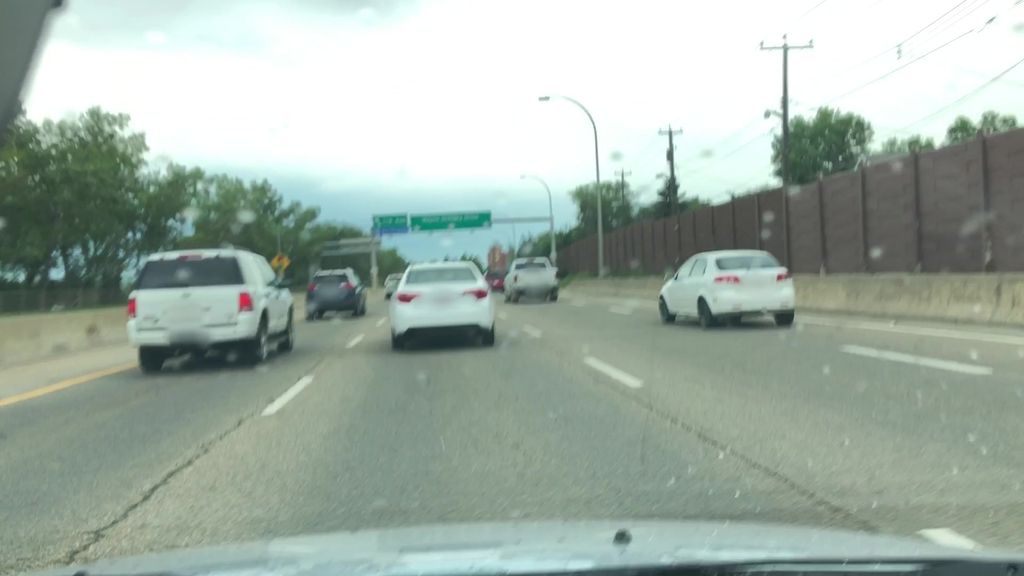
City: edmonton